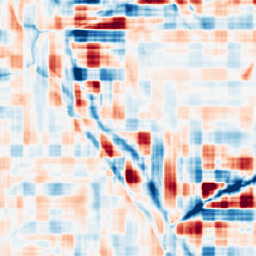
Category: wavelet
Decomposition family: wavelet_reverse_biorthogonal
Decomposition parameters: wavelet: rbio3.5
level: 5
Upsampling method: sinc_blackman
Upsampling parameters: scale: 2
kernel_size: 4
Upsampling scale: 2